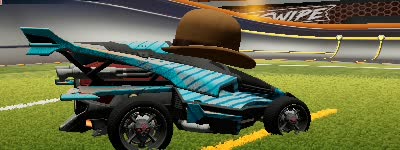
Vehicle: aftershock